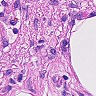
Metastatic tissue present: no